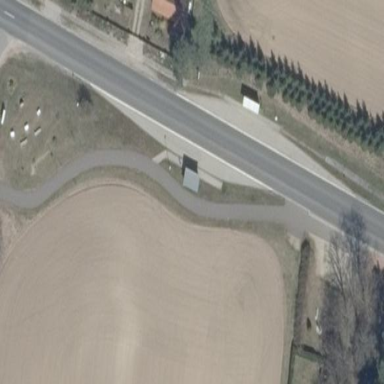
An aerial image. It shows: Asphalt cycleway area.